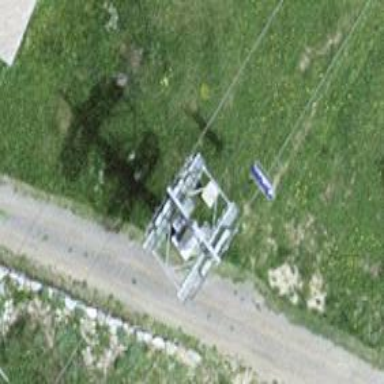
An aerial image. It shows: Pylon for aerialway.